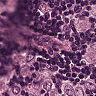
Metastatic tissue present: yes